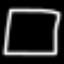
Label: square